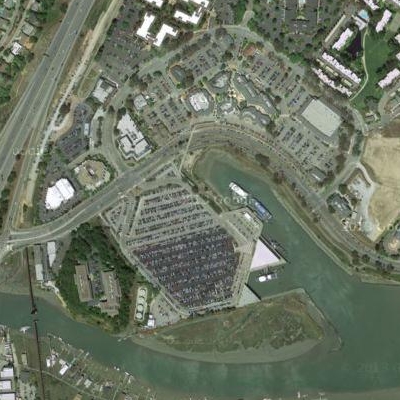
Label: Parking